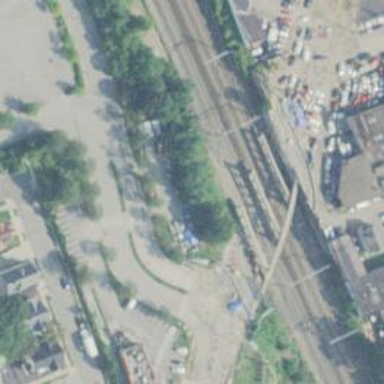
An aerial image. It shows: Railway with electrified contact lines.